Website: lowes
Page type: account-dashboard
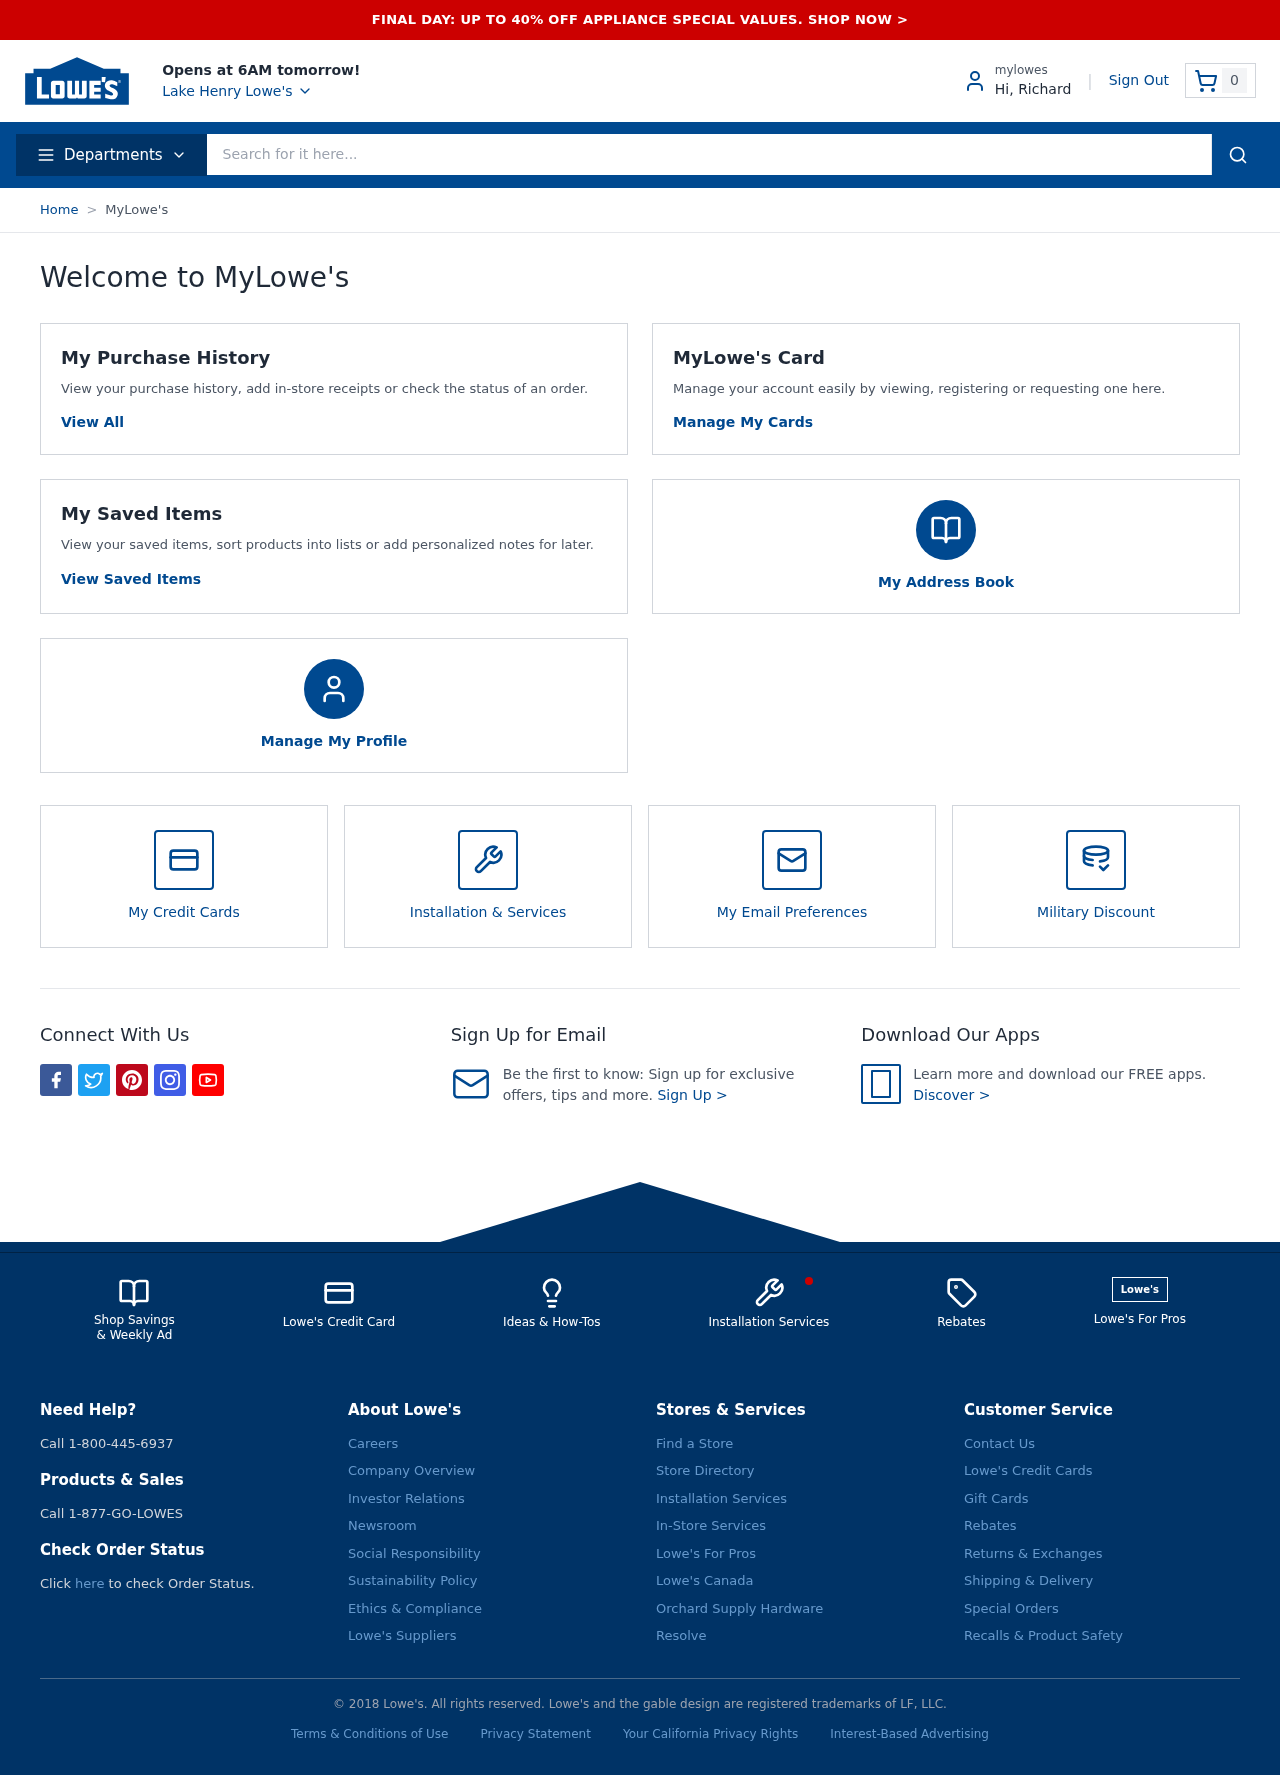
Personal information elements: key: PII_CITY
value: Lake Henry
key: PII_FIRSTNAME
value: Hi, Richard
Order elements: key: ORDER_NUM_ITEMS
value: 0
Search elements: key: HEADER_SEARCH
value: Search for it here...